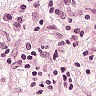
Metastatic tissue present: yes